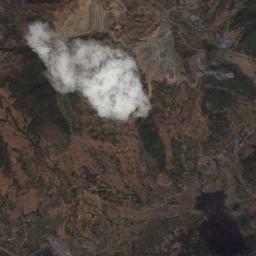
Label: cloud